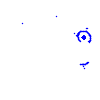
Particle: pion